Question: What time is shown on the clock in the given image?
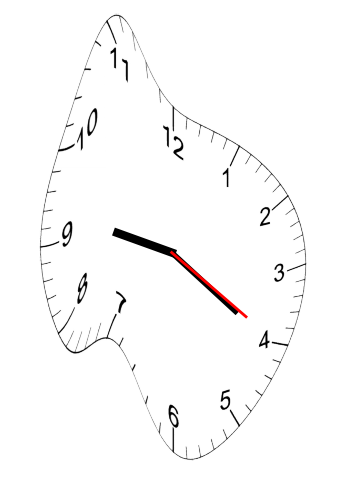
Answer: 09:20:20